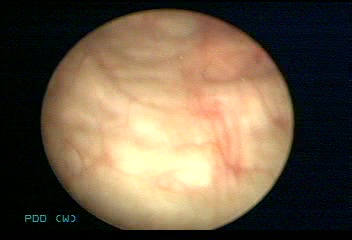
Modality: WLC
Class: Normal mucosa
Bladder cancer association: No